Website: bh-photo
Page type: delivery-shipping
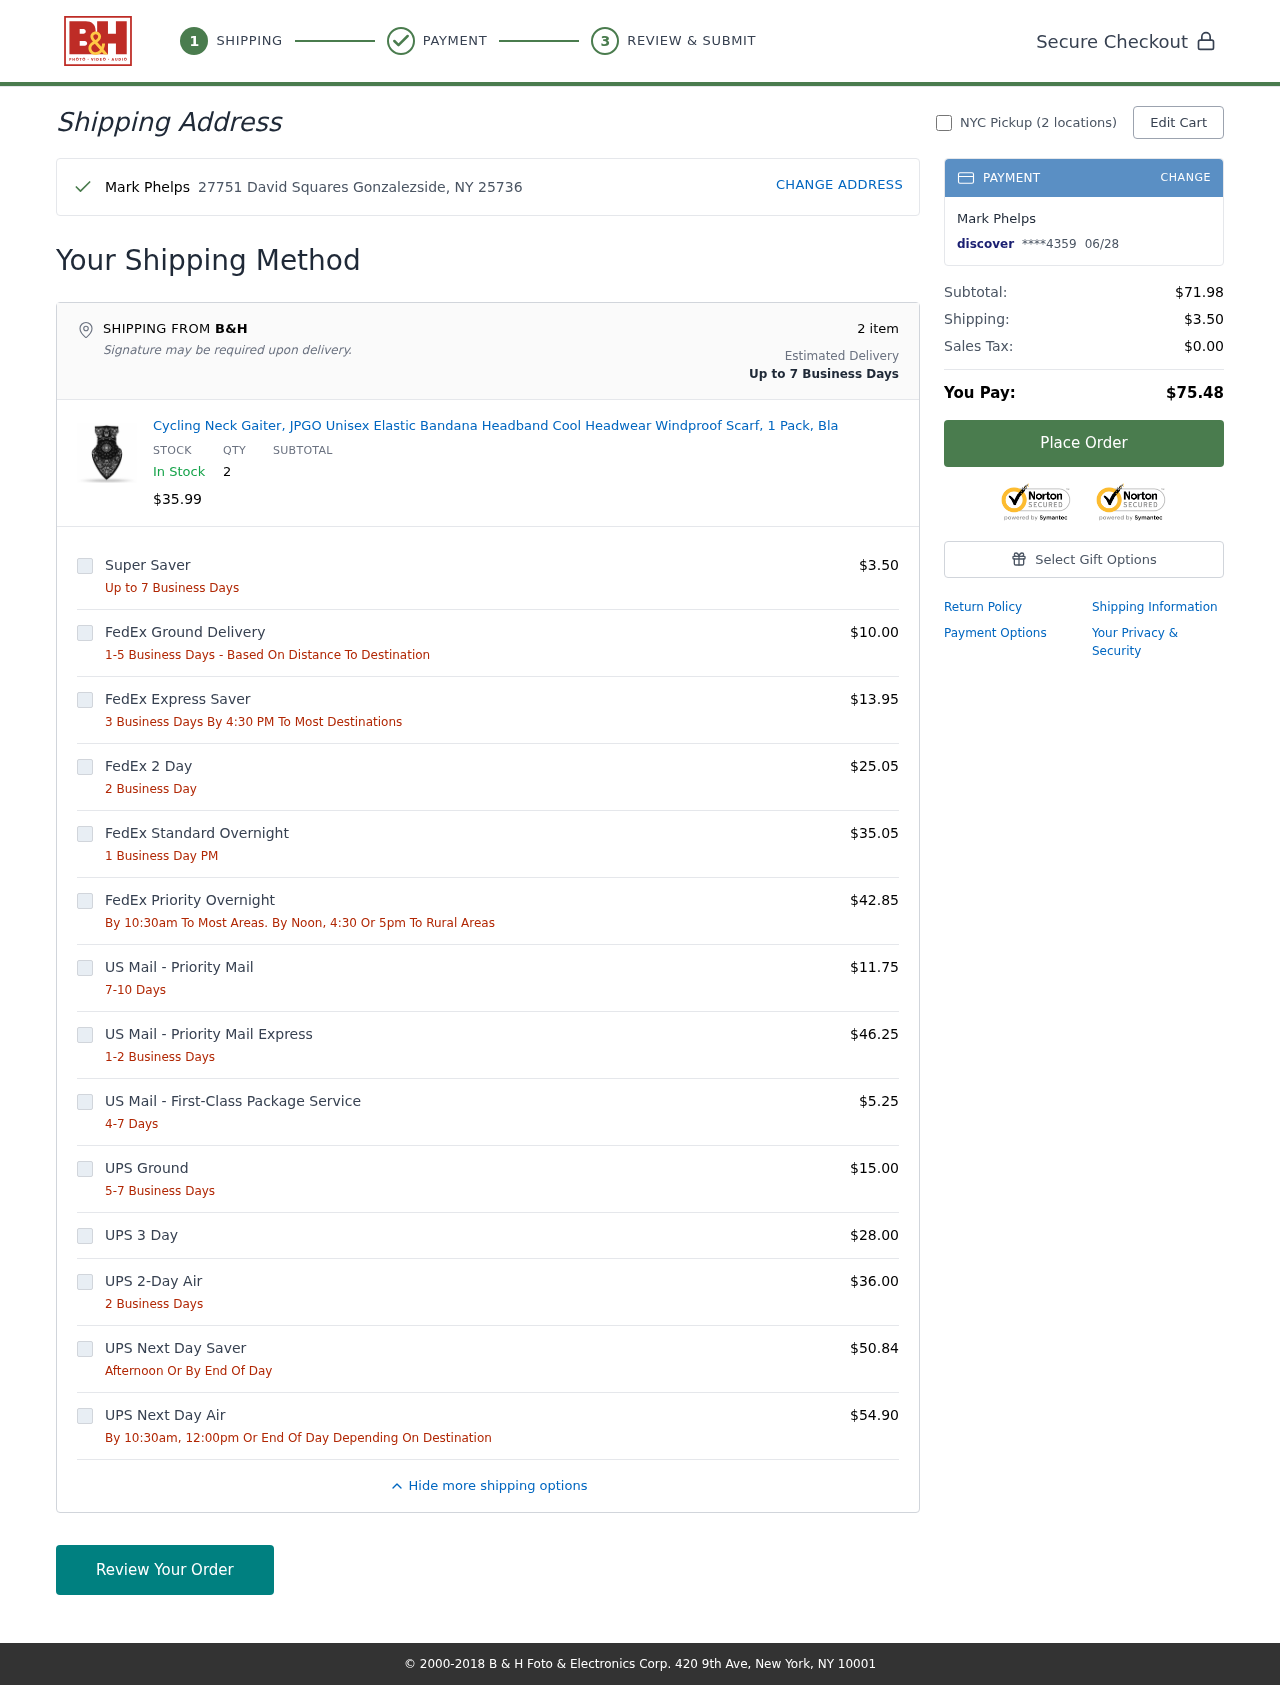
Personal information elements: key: PII_CARD_EXPIRY
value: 06/28
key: PII_CARD_LAST4
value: ****4359
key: PII_CARD_TYPE
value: discover
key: PII_CITY_STATE_ZIP
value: Gonzalezside, NY 25736
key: PII_FULLNAME
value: Mark Phelps
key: PII_STREET
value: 27751 David Squares
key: PII_FIRSTNAME
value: Mark
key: PII_LASTNAME
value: Phelps
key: PII_FULLNAME2
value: Mark Phelps
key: PII_FULLNAME3
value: Mark Phelps
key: PII_FIRSTNAME2
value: Mark
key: PII_FIRSTNAME3
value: Mark
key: PII_LASTNAME2
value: Phelps
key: PII_LASTNAME3
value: Phelps
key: PII_FIRSTNAME_DERIVED
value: Mark
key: PII_LASTNAME_DERIVED
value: Phelps
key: PII_FULLNAME_DERIVED
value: Mark Phelps
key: PII_NAME_FULL_DERIVED
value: Mark Phelps
Product elements: key: PRODUCT1_NAME
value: Cycling Neck Gaiter, JPGO Unisex Elastic Bandana Headband Cool Headwear Windproof Scarf, 1 Pack, Bla
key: PRODUCT1_PRICE
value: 35.99
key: PRODUCT1_QUANTITY
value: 2
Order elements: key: ORDER_NUM_ITEMS
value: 2
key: ORDER_SUBTOTAL
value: $71.98
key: ORDER_SHIPPING_COST
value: $3.50
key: ORDER_TAX
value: $0.00
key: ORDER_TOTAL
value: $75.48